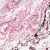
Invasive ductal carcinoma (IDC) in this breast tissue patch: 0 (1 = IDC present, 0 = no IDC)